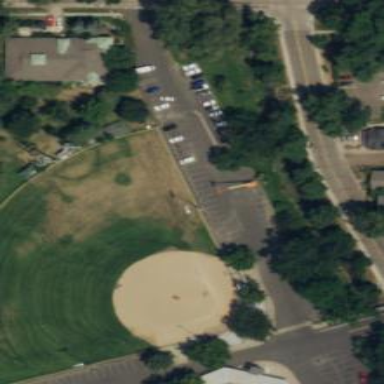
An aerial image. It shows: Grassy baseball pitch for leisure sports.